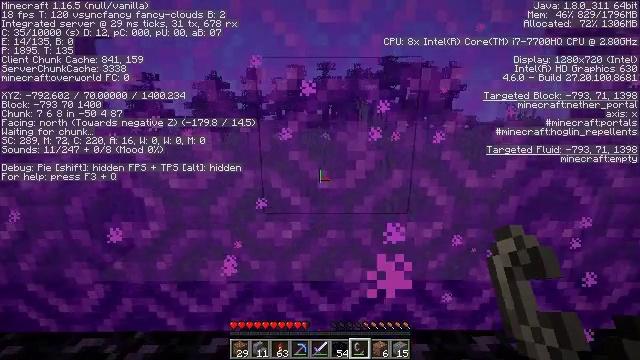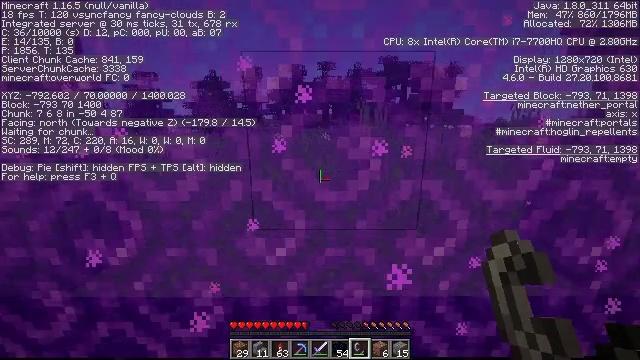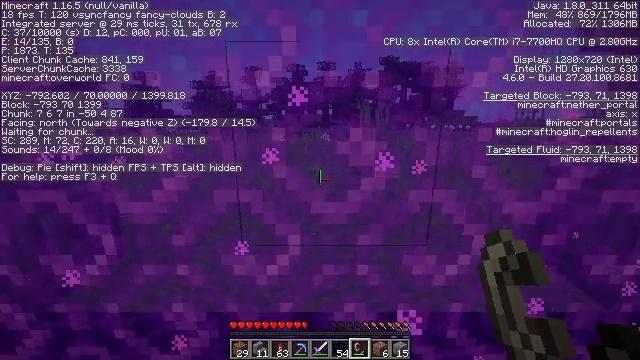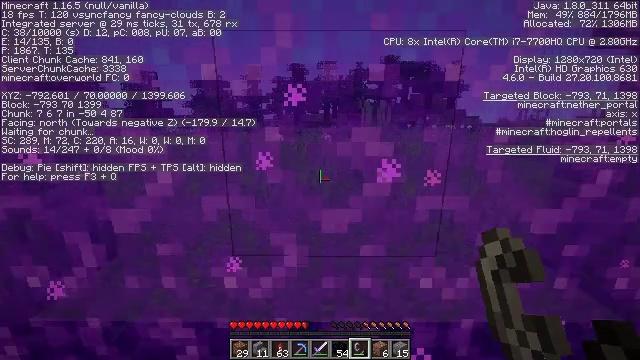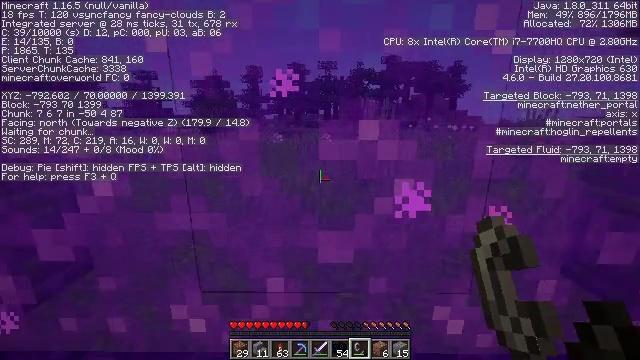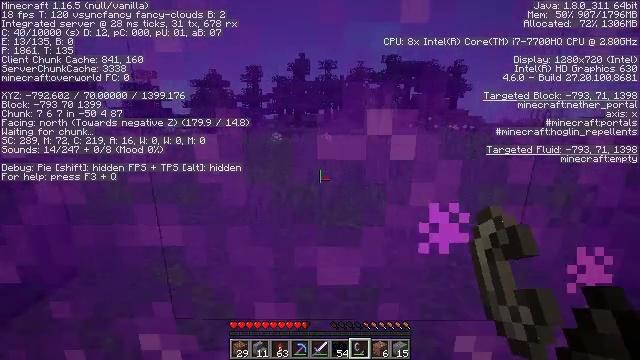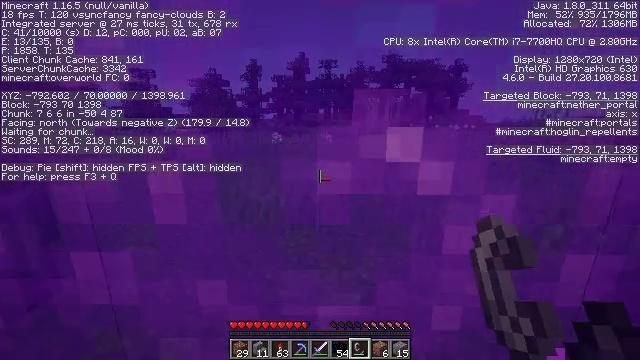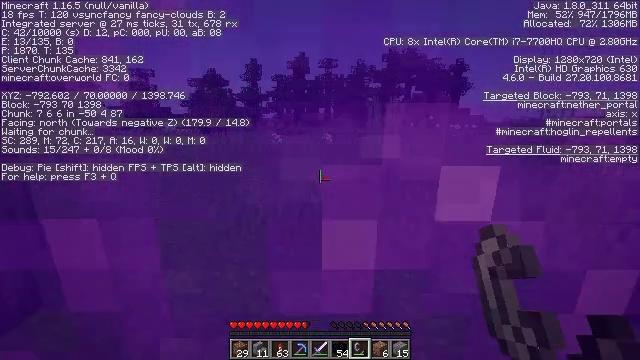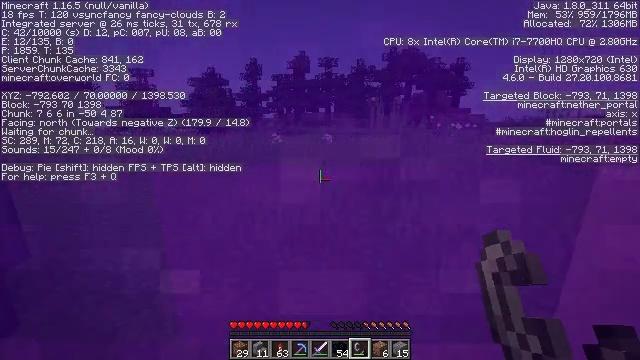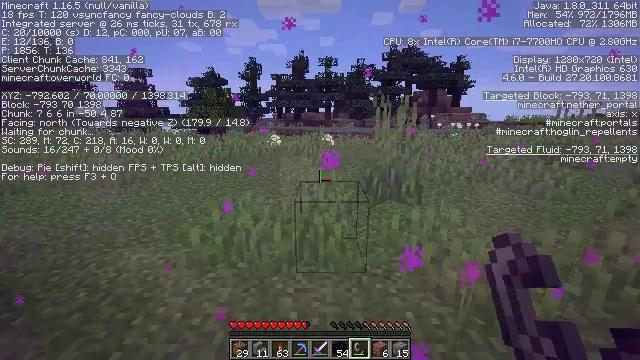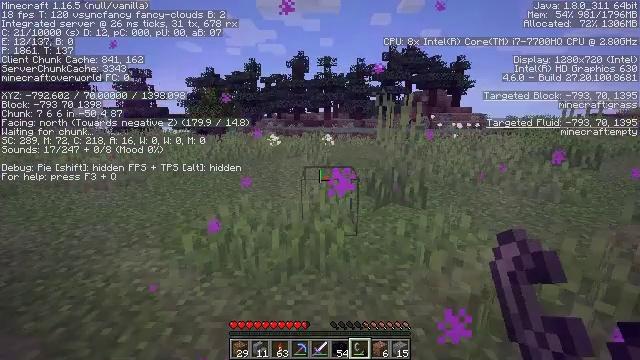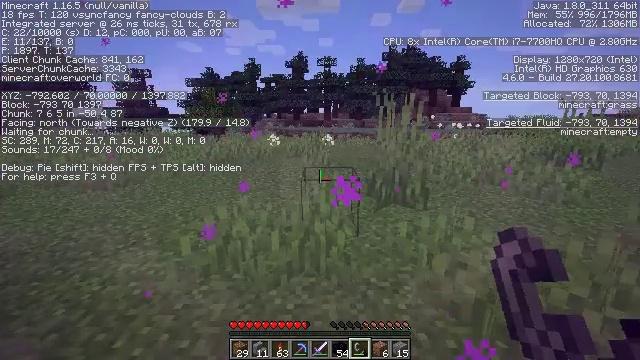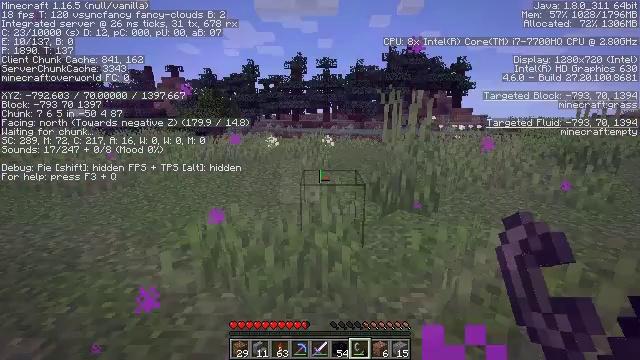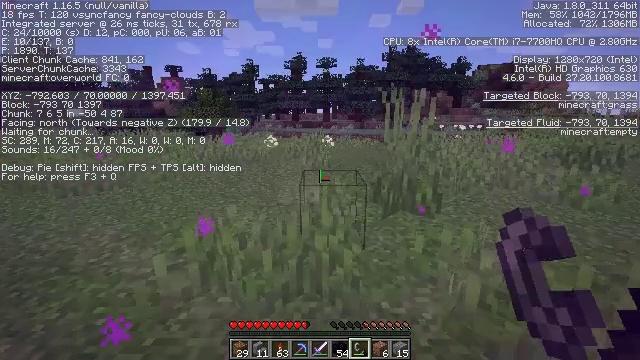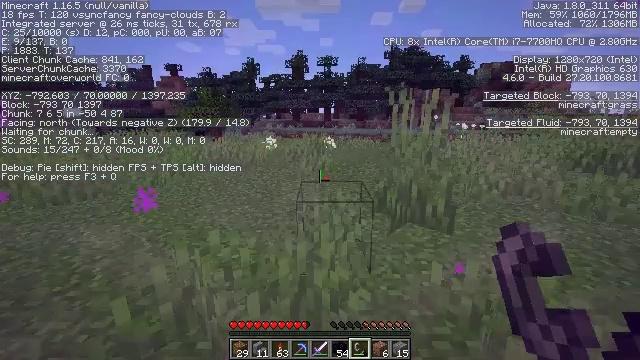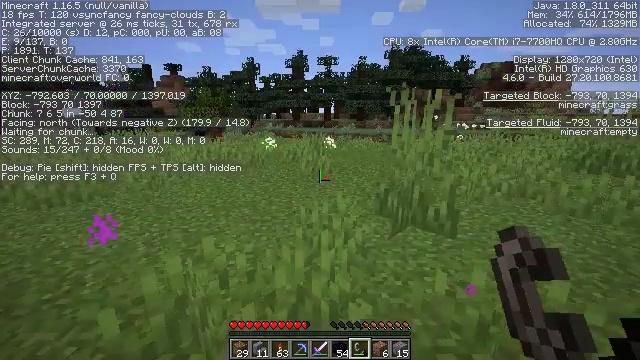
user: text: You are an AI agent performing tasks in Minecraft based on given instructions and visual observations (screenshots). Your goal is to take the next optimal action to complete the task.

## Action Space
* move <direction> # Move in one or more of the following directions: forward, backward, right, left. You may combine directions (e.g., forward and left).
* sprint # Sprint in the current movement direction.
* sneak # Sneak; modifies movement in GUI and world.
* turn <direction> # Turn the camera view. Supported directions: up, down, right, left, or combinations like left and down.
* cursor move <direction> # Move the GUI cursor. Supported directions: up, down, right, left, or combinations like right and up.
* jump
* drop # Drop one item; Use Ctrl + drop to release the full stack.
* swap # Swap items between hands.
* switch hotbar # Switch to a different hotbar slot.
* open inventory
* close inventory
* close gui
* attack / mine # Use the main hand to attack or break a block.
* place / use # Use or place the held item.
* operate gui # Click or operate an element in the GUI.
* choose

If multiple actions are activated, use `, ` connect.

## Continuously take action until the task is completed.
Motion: motion action
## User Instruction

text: Hunt the magma cube.
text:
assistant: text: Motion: move forward
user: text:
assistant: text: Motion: move forward
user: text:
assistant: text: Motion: move forward
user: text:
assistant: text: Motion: move forward
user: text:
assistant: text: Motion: move forward
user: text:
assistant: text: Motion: move forward
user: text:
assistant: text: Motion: move forward
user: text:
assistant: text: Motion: move forward
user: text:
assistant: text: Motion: move forward
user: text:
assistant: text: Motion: move forward
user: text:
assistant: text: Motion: move forward
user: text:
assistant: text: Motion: move forward
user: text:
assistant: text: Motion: move forward
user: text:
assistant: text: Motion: move forward
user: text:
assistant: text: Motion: move forward
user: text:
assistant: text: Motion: move forward
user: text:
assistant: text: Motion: move forward
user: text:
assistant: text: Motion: move forward
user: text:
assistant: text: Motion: move forward
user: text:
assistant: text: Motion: move forward
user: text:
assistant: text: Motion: move forward
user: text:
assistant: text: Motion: move forward
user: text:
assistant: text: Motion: move forward
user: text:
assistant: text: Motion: move forward
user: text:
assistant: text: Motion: move forward
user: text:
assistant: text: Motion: move forward
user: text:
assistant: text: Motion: move forward
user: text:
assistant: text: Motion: move forward
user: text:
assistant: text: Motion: turn right
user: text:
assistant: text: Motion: turn right and down